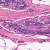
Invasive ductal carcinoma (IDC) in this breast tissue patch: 0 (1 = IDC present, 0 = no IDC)